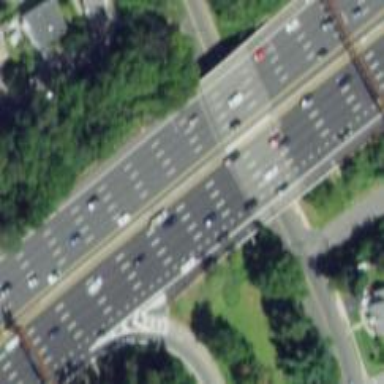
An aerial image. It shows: Urban freeway or expressway.